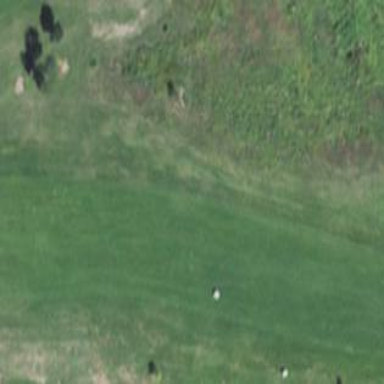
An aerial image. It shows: Golf fairway surrounded by grass.